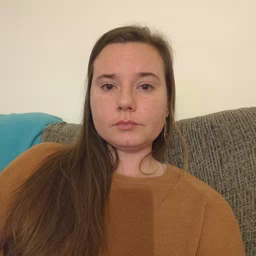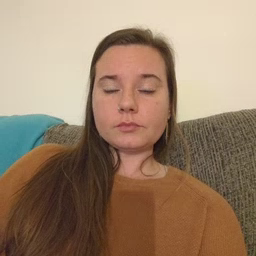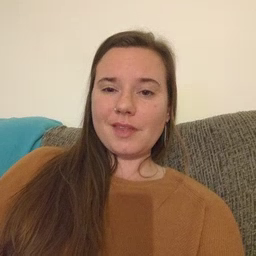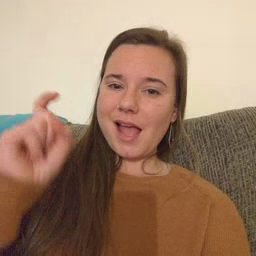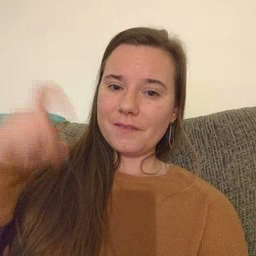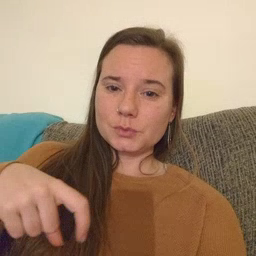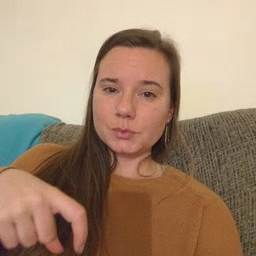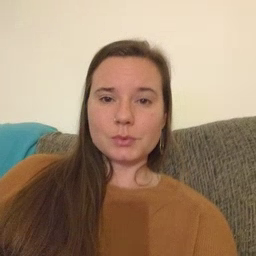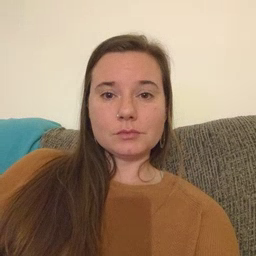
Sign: haveto